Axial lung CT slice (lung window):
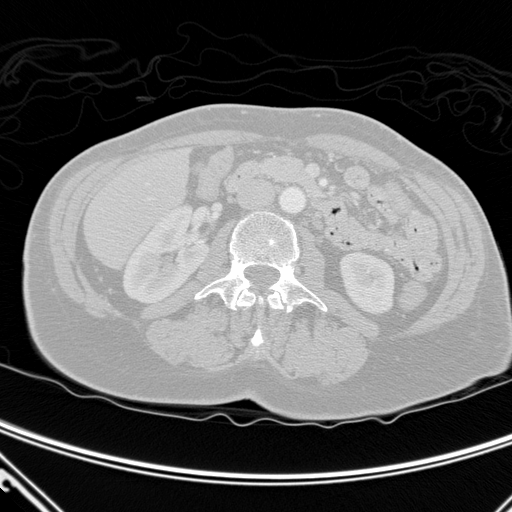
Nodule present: no